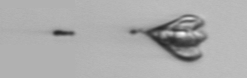
Label: Pyramimonas_longicauda